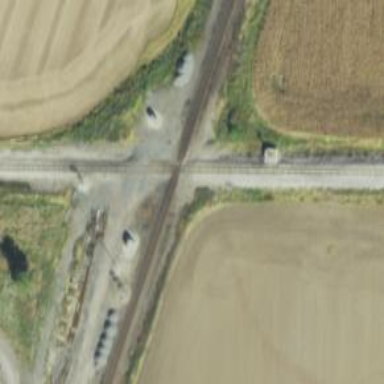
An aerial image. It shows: Junction on the railway.